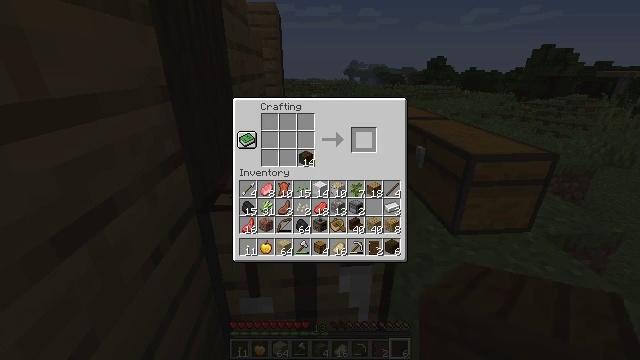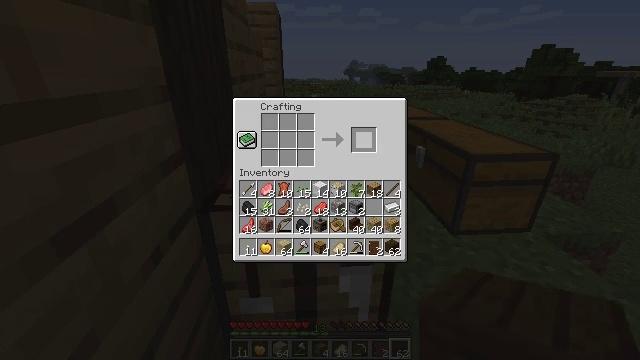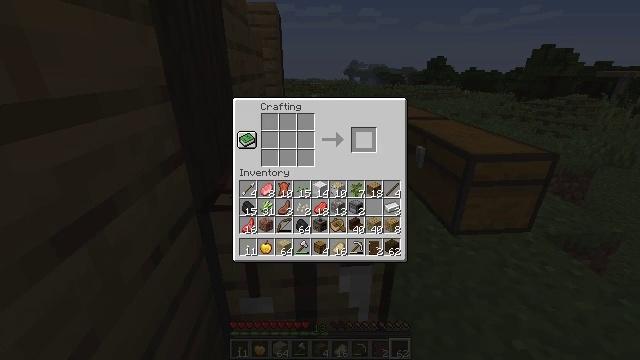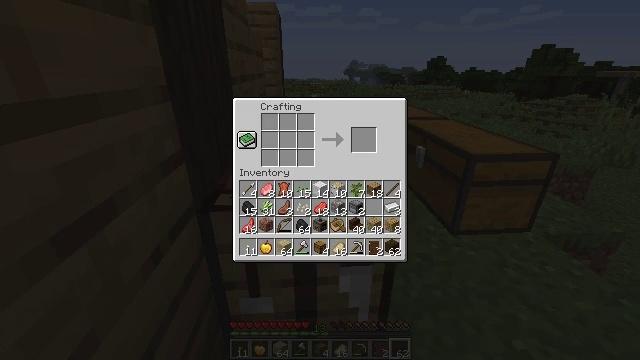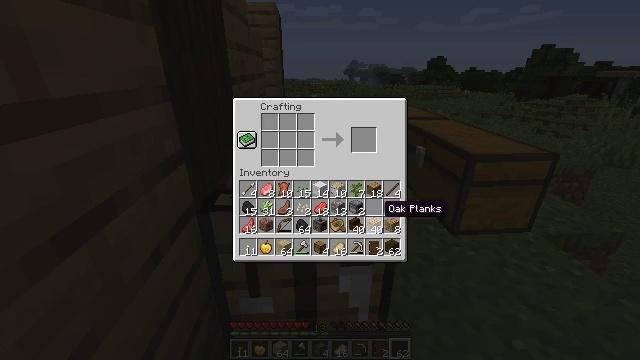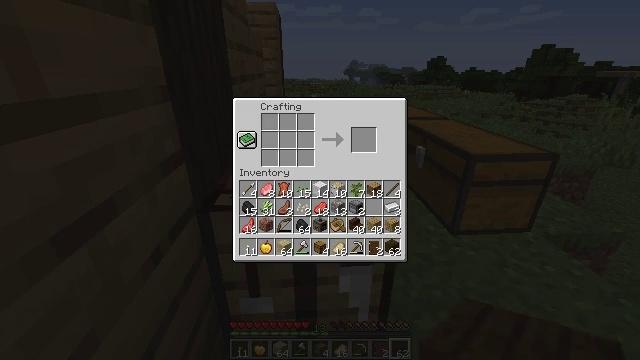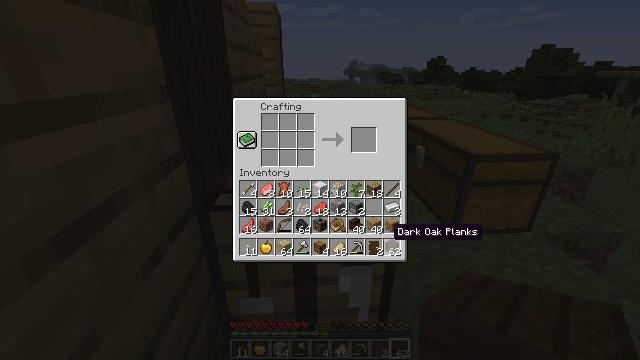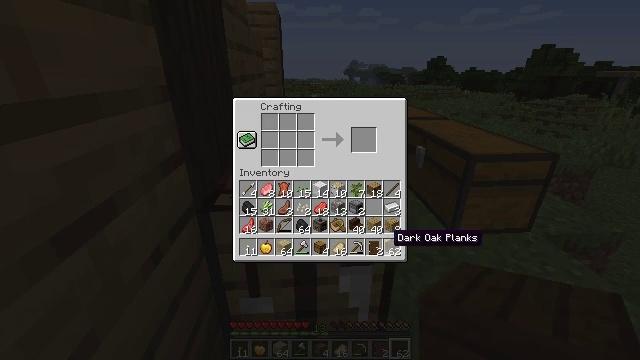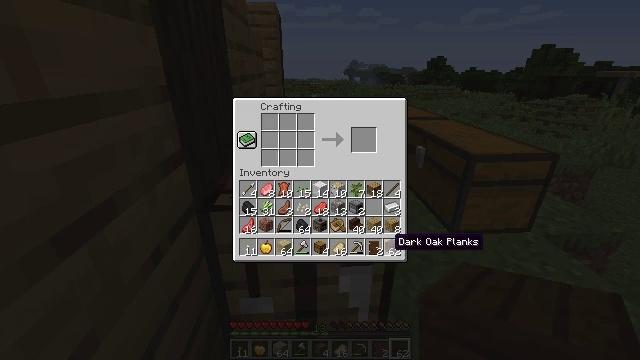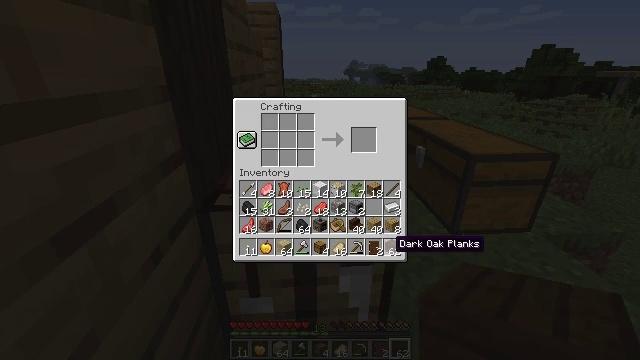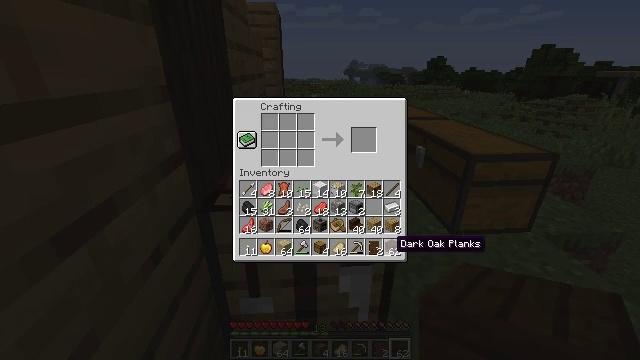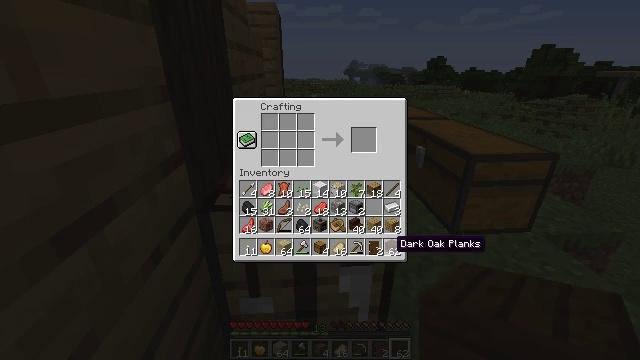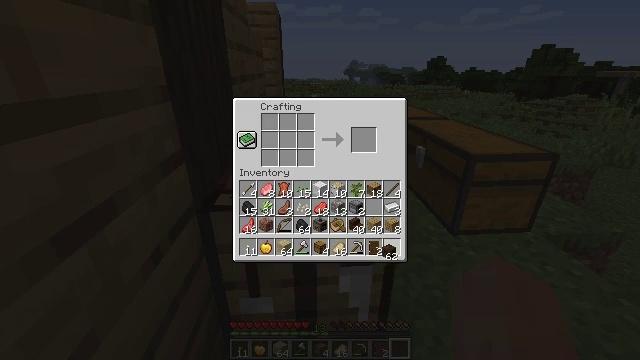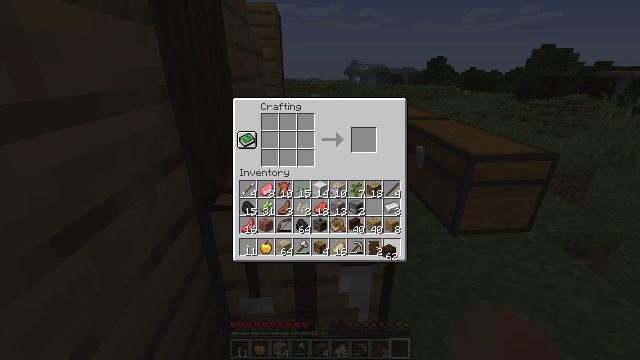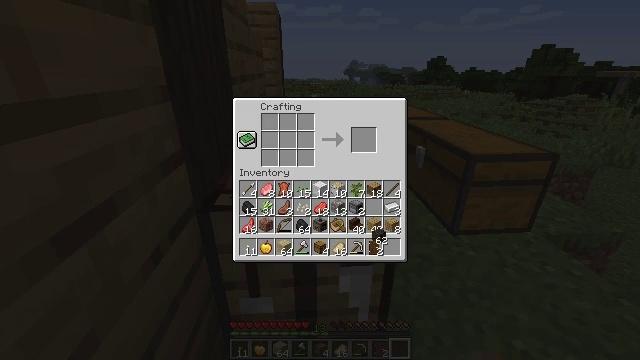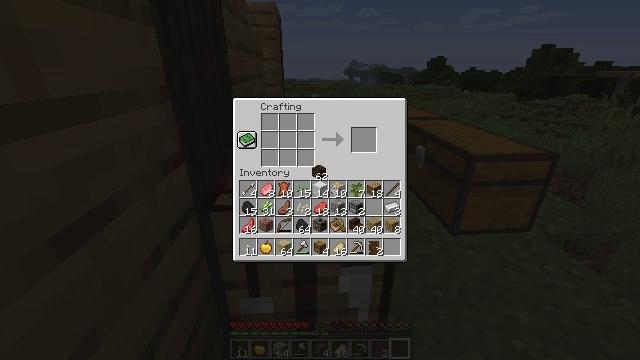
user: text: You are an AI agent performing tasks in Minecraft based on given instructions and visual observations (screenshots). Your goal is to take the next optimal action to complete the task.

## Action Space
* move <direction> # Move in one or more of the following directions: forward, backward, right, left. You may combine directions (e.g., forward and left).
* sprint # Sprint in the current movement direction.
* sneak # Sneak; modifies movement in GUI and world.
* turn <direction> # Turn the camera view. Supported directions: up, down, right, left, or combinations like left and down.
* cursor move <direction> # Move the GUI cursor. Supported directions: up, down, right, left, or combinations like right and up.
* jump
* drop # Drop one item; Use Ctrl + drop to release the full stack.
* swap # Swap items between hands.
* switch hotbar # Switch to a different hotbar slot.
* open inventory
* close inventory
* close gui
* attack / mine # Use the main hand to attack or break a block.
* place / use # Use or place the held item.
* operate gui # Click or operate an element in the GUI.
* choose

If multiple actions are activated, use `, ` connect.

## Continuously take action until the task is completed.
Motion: motion action
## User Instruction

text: Arrange dark oak planks to make dark oak stairs.
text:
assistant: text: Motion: sneak, open gui
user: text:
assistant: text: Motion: sneak
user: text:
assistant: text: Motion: sneak, cursor move down
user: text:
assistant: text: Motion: sneak, cursor move right and down
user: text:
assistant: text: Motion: sneak, cursor move right and down
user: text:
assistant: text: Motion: sneak
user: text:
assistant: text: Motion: no_op
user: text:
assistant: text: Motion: no_op
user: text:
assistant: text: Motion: no_op
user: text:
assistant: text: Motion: no_op
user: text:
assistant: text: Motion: no_op
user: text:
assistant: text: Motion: operate gui
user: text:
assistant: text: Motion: operate gui
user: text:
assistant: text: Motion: cursor move left and up
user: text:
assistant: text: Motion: cursor move left and up
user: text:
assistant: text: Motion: cursor move left and up
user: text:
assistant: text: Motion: no_op
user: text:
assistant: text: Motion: no_op
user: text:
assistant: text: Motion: no_op
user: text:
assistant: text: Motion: no_op
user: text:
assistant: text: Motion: no_op
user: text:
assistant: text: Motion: no_op
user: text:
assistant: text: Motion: no_op
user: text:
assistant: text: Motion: no_op
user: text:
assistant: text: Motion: no_op
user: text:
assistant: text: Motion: no_op
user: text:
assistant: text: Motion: operate gui
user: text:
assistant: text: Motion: operate gui
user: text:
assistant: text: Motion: cursor move down, operate gui
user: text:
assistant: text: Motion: operate gui